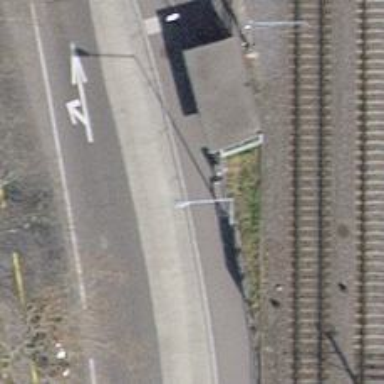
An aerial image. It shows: Platform for public transport with shelter.